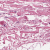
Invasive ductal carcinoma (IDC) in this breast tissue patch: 0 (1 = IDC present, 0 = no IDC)